Interaction volume radius: 5 \u00c5
Interaction volume height: 40 \u00c5
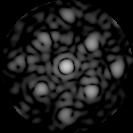
Disorder parameter: 0.3295